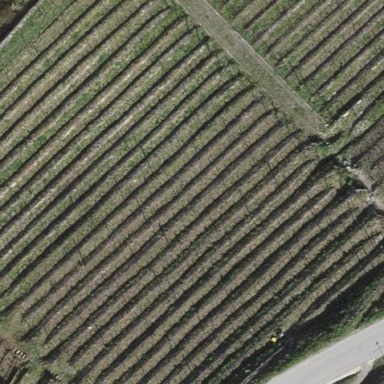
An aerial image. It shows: Vineyard growing grapes.